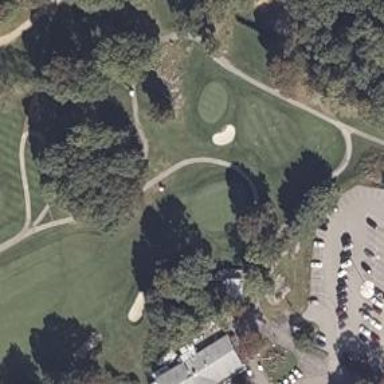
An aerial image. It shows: Golf hole.